Field crop: maize
Growth stage: 2
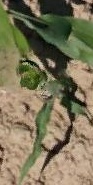
Species: maize